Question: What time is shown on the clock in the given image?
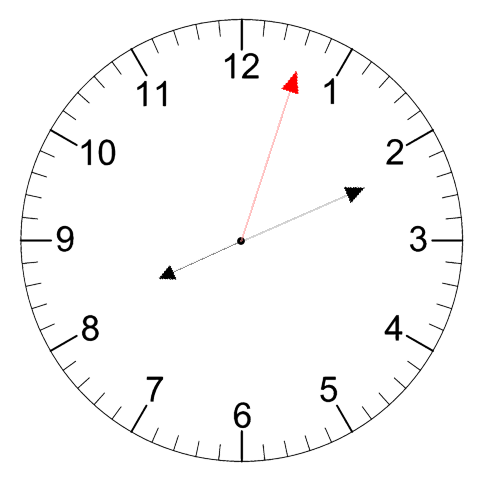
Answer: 08:11:03